Question: I need to create 'pom.xml' in my android studio project, where should this 'xml' file be located?

Which directory should it be in ('res','layout','xml')?
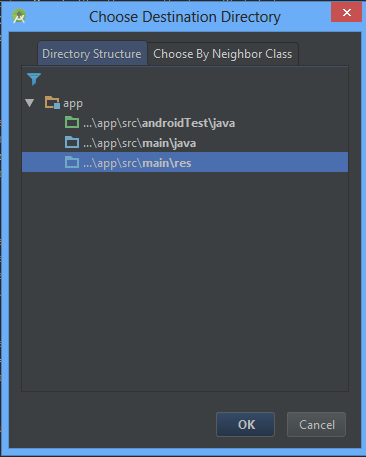
Answer: 'Right click' on project and select 'Show in Explorer' then copy 'pom.xml' in project .